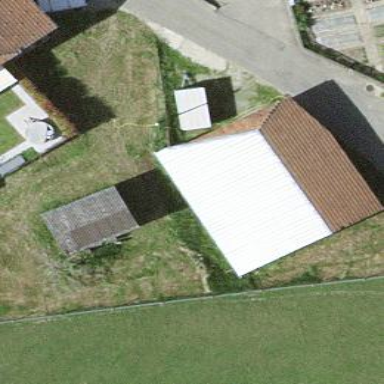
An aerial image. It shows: Rural barn.